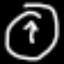
Label: clock